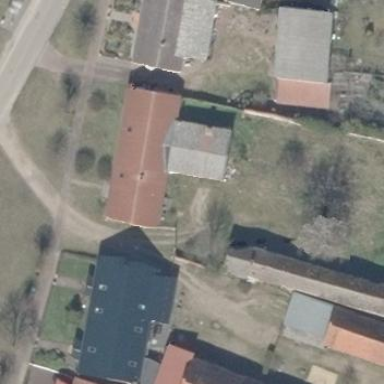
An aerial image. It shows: Residential building.